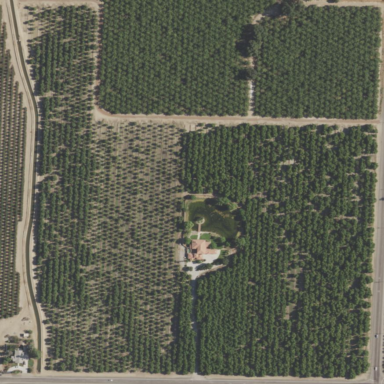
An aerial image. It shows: Orchard.